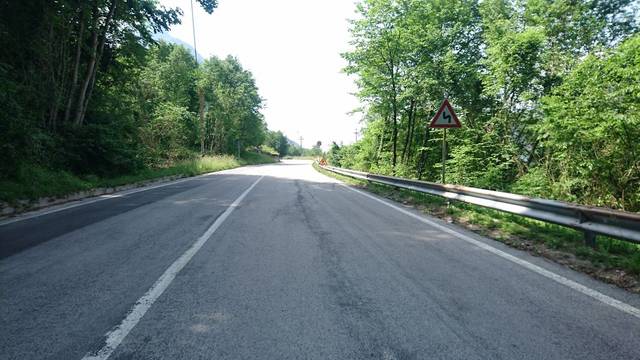
Region: Italy
Coordinates: 46.252, 12.314